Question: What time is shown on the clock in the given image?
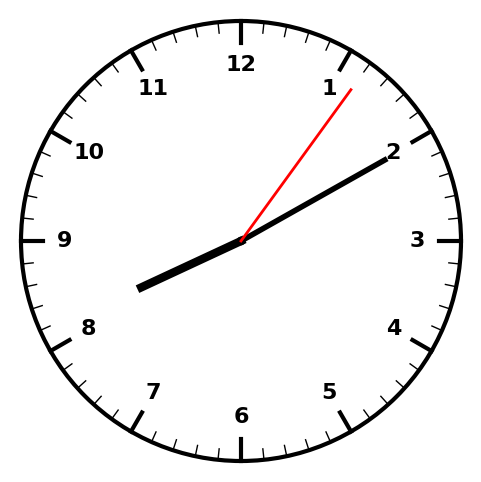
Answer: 08:10:06